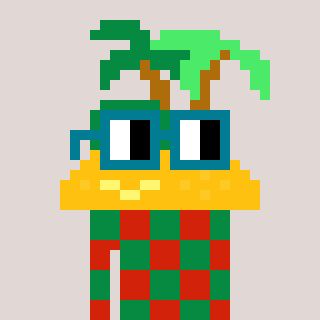
a pixel art character with square dark green glasses, a island-shaped head and a red-colored body on a warm background